Question: I have a program that displays a table with just 1 Cell row with the customer's information to be keyed in using 2 textFields. (Shown below)

The user is able to click on the Addition sign to add a new row to their interests.
When the user selects the Main Category, the Sub Category should be auto filled with information.
My problem is, when i have say 2 rows of cells, I'm unable to auto populate the second subCategory with the selection from the mainCategory because I have no idea how to identify them.
I've implemented both the UITableView/UIPickerView delegates in this view.
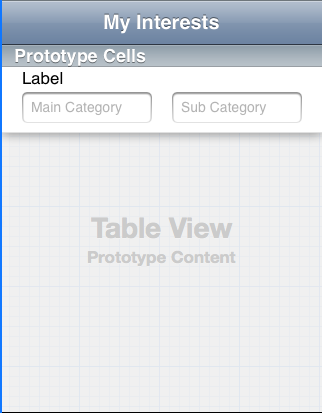
Answer: Use the convenient 'tag' attribute of the text fields. You can set these in Interface Builder inside Xcode to distinguish between your two fields.
Now you can identify the particular row and its index path like this, say, in 'textField:didBeginEditing':
'''
#define mainTag 2
#define subTag 3
UITableViewCell *cell = (UITableViewCell*)textField.superview.superview;
NSIndexPath *indexPath = [_tableView indexPathForCell:cell];
UITextField *mainCategory = (UITextField*)[cell viewWithTag:mainTag];
UITextField *subCategory = (UITextField*)[cell viewWithTag:subTag];
'''
The trick is that the text field is a subview of a view called 'contentView' which is part of every 'UITableViewCell', which again is a subview of the cell itself.